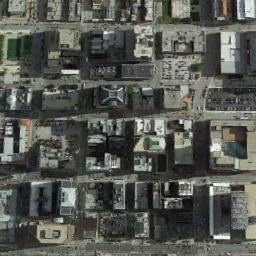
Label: commercial_area